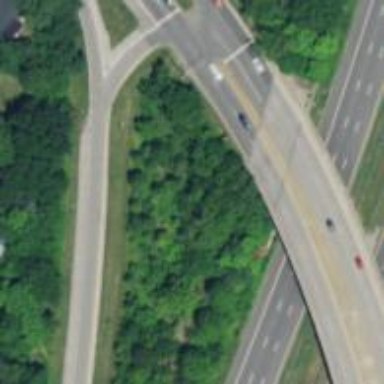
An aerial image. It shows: Primary highway.